Question: I made a system where the user can upload multiple images. These images are stored in the database in a field of type MEDIUMBLOB. Below the code that makes this feature.
'''
//Configuracoes para a geracao de um arquivo binario temporario
$diretorio = "temp/";
$nomeArquivo = "sipi_binario.img";
if ($_FILES["arquivo"]["name"][0] != null) {
for ($i = 0; $i < count($_FILES["arquivo"]["tmp_name"]); $i++) {
$pFoto = $_FILES["arquivo"]["tmp_name"][$i];
move_uploaded_file($pFoto, $diretorio . $nomeArquivo);
$pont = fopen($diretorio . $nomeArquivo, "rb");
$dados[4][$i] = base64_encode(fread($pont, filesize($diretorio . $nomeArquivo)));
$dados[5][$i] = $_FILES["arquivo"]["type"][$i];
fclose($pont);
}
}
'''
When the user selects a few iamgens, the system behaves correctly, but when the user selects for example 20 images, some of them start to get corrupted. See below:

Does anyone know how this surely?
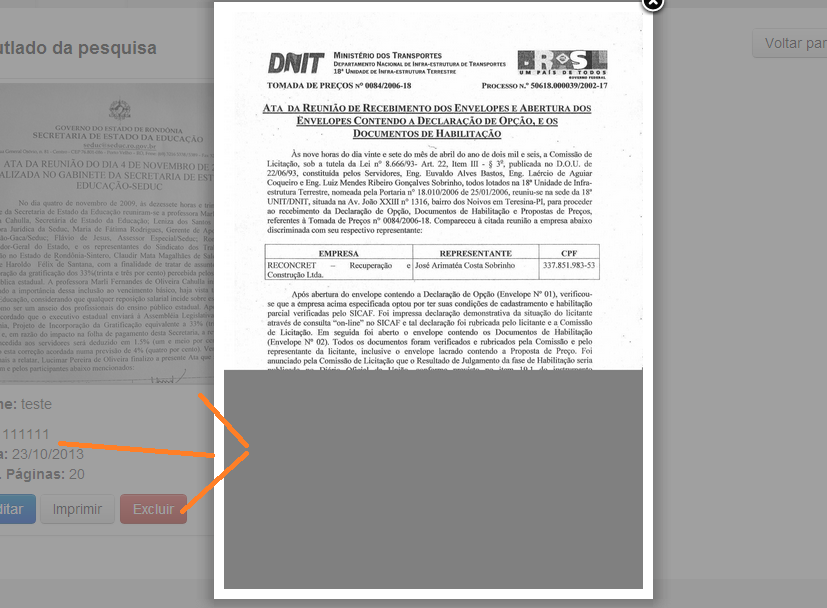
Answer: As there is a parallel processing on the same processor is lost if not created multiple thumbs, so it is necessary to change the following lines to:
'''
move_uploaded_file($pFoto, $diretorio . $nomeArquivo . $i);
$pont = fopen($diretorio . $nomeArquivo . $i, "rb");
$dados[4][$i] = base64_encode(fread($pont, filesize($diretorio . $nomeArquivo . $i)));
'''